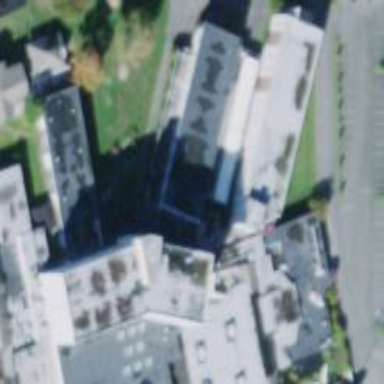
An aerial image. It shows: Building.